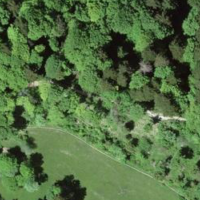
EUNIS habitat code: 41
Species observed at this site:
Platanthera bifolia
Cantharis rustica
Rupicapra rupicapra
Neottia ovata
Euthystira brachyptera
Ilex aquifolium
Lysandra bellargus
Dactylorhiza maculata
Teucrium scorodonia
Oedemera pthysica
Luzula sylvatica
Gymnadenia conopsea